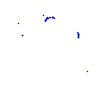
Particle: proton